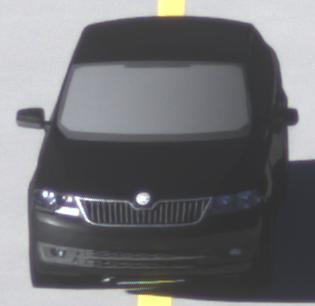
Make: Skoda
Model: Rapid
Detailed model: Rapid 1.2 Active Limousine
Model produced from: 2012/10
Model produced until: 2015/04
Doors: 5
Color: black
Road condition: dry road
Daytime: sunrise or sunset
Contrast: medium contrast